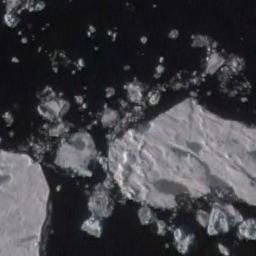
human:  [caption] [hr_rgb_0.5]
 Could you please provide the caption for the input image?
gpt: There are two big ice and many small ice on the dark blue sea .

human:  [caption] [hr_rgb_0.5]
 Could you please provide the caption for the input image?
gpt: Several large ice cubes of various sizes and surrounding small pieces of ice float on the deep blue sea .

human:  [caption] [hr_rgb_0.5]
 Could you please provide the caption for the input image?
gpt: There are different shapes of sea ice .

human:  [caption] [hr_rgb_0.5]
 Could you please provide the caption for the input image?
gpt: Some small pieces of sea ice floats between two large pieces of sea ice .

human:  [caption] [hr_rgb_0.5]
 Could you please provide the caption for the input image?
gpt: There are many small pieces of sea ice and two larger ones .